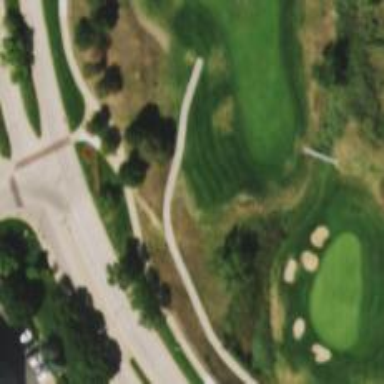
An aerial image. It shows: Service road used as golf cart path.